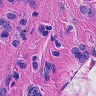
Metastatic tissue present: yes